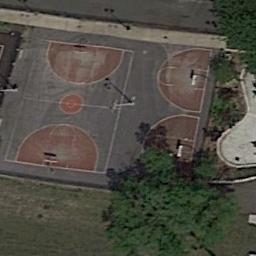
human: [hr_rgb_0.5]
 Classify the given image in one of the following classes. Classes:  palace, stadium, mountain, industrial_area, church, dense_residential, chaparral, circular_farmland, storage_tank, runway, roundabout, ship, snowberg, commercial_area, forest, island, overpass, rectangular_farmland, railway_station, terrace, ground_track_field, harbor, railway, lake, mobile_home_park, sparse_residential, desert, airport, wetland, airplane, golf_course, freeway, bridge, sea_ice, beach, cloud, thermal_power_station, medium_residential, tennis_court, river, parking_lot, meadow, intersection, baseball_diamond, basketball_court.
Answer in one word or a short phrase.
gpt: basketball_court